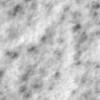
Label: no_change